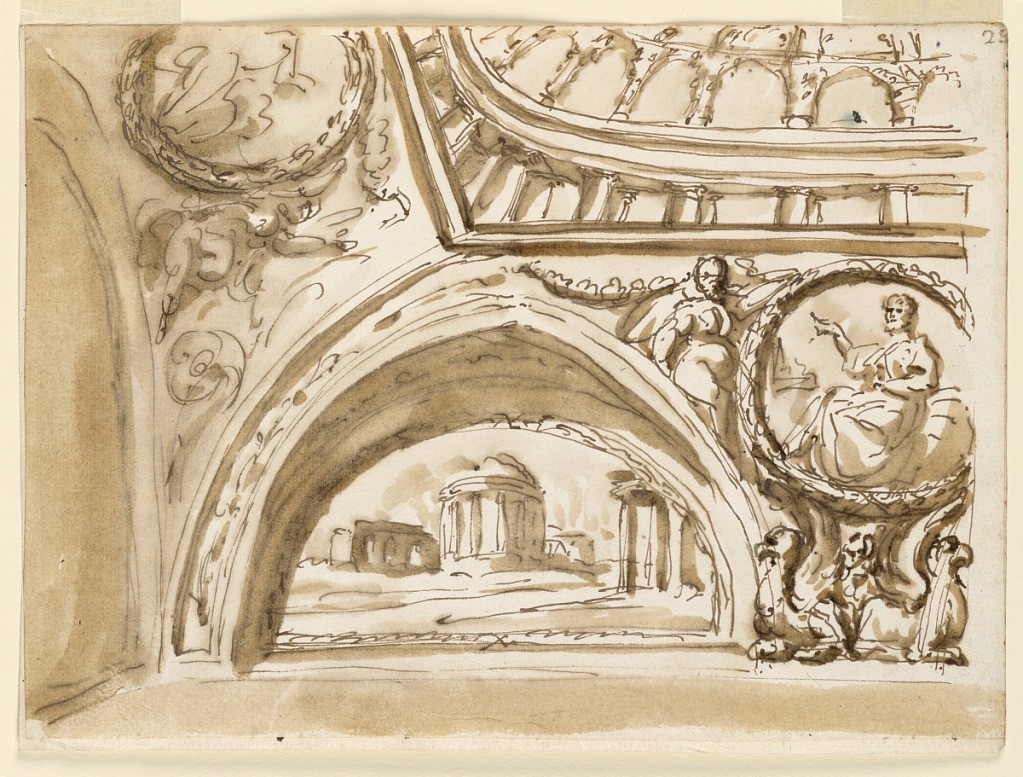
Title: Design for Ceiling Decoration, a Barrel Vault
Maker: Giuseppe Barberi, Italian, 1746–1809
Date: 1790–1800
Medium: Pen and brown ink, brush and brown wash off-whtie laid paper, lined
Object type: Drawing
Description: A variation of the scheme of -1532. The arch at left is reduced to a narrow strip. The central motif below is a circular medallion with a seated man, carried by the wings of two crouched griffins and supported by women seated upon the pointed arches. A spherical panel at left is decorated with an ovoidal medallion supported by seated women. Above is a view similar to that in -1524 with what probably means a trellis architecture in the center.